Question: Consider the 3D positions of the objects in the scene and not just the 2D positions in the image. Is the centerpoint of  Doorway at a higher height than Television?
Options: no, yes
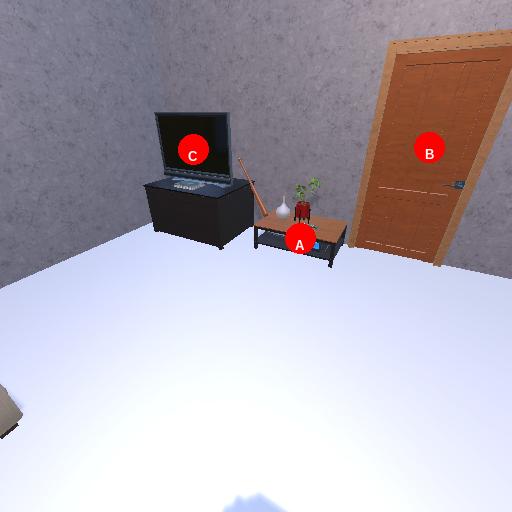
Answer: no